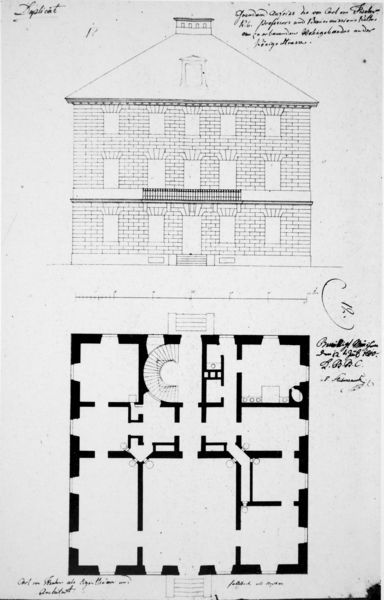
Titel: Wohnhaus Carl von Fischer, Briennerstr.20 in München - Aufriss und Grundriss Erdgeschoss
Künstler: Carl von Fischer
Standort: München
Institution: Stadtarchiv
Schlagwörter: weiß, dreieck, fenster, grau, laterne, licht, schwarz, skizze, tür, zeichnung, zimmer, dach, gebäude, haus, schloss, wand, architektur, stein, blatt, frontal, kamin, kreis, schornstein, balkon, schrift, papier, ansicht, fassade, italien, türen, risse, giebel, mauer, ziegel, linien, backstein, treppe, treppen, detail, zahlen, schlafzimmer, balken, deutsch, geländer, stufen, aufsicht, wände, eingang, escalier, wohnhaus, dreistöckig, palast, linie, draufsicht, dachfenster, mauerwerk, symmetrisch, stich, schwarzweiß, text, beschriftung, flur, räume, entwurf, halbkreis, rustika, villa, geometrisch, küche, maison, herrschaftlich, mauern, mansarde, trepe, rechteckig, vorderansicht, etagen, gaube, geschosse, plan, wendeltreppe, stockwerke, quadrat, bau, handschrift, legende, geschoss, haustür, abriss, quadratisch, pierre, riss, grundriss, massstab, aufriss, etage, architekturzeichnung, bauplan, notiz, zentralbau, aufteilung, mittelachse, fundament, ziegelbau, beschriftet, dack, fensterfront, durchgänge, raumanordnung, architecture, porte, toit, masstab, stadthaus, wohnungsplan, achsensymetrisch, backsteinhaus, berechnend, carré, drei stockwerke, fassadenzeichnung, gaupe, geschoßplan, hotel, imposant, konzept, konzeption, rundtreppe, schlichtheit, schwrz, vertikalachse, wan, planung, grundris, étages, fenetres, stiege, briques, ecriture, encre, murs, portes, élévation, pièces, brique, ädikulöa, toi, lefenêtres, murss